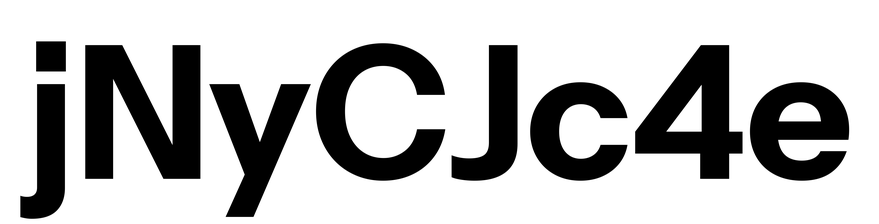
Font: InstrumentSans_Bold